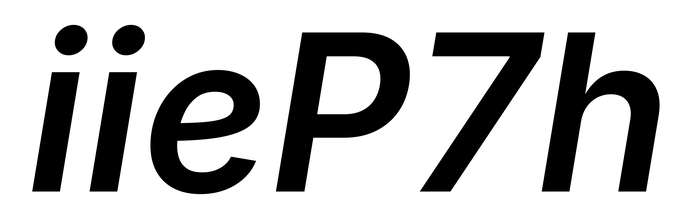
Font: Inter-Italic_SemiBold_Italic